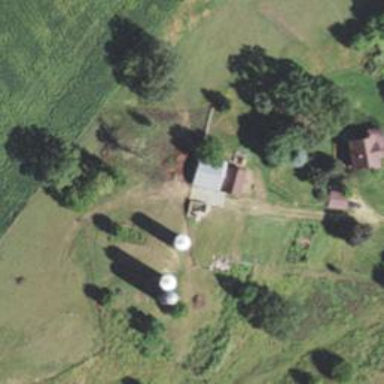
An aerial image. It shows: Silo.